Question: I'm using Fabric.js to create a simple paint app.
One of the features that I'm having problems implementing is the
Objects can be filled with color using Fabric.js with 'canvas.item(0).fill = "red"'
However I want to be able fill the intersection[C] of two objects[A,B].

Does anybody knows how to achieve this? I've been looking for examples and tutorials about how to implement this and many point to the 'Flood Fill' but I dont think it can be implemented with Fabric.js
Any help would be kindly appreciated!
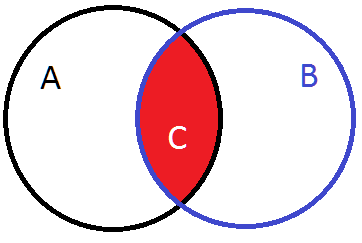
Answer: When you can get a pixelated raster object of the whole canvas it should be possible to implement flood fill. But if you want to stay in the vector world you need boolean operations to get all the intersecting shapes of all the shapes your bucket is hovering over. Afterwards you can just set the background color of that intersection surface.
I am not a fabricjs expert so I have no idea if it supports either of these. For javascript drawing libraries that have boolean opearations check out this <URL>.